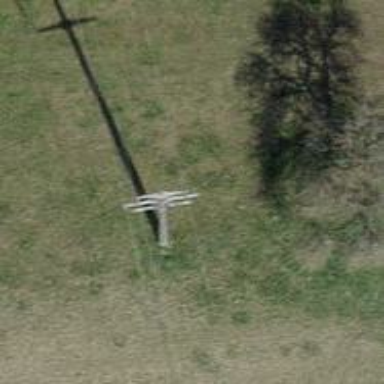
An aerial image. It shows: Concrete power pole.